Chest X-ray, AP view. Patient: 52 years old, sex F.
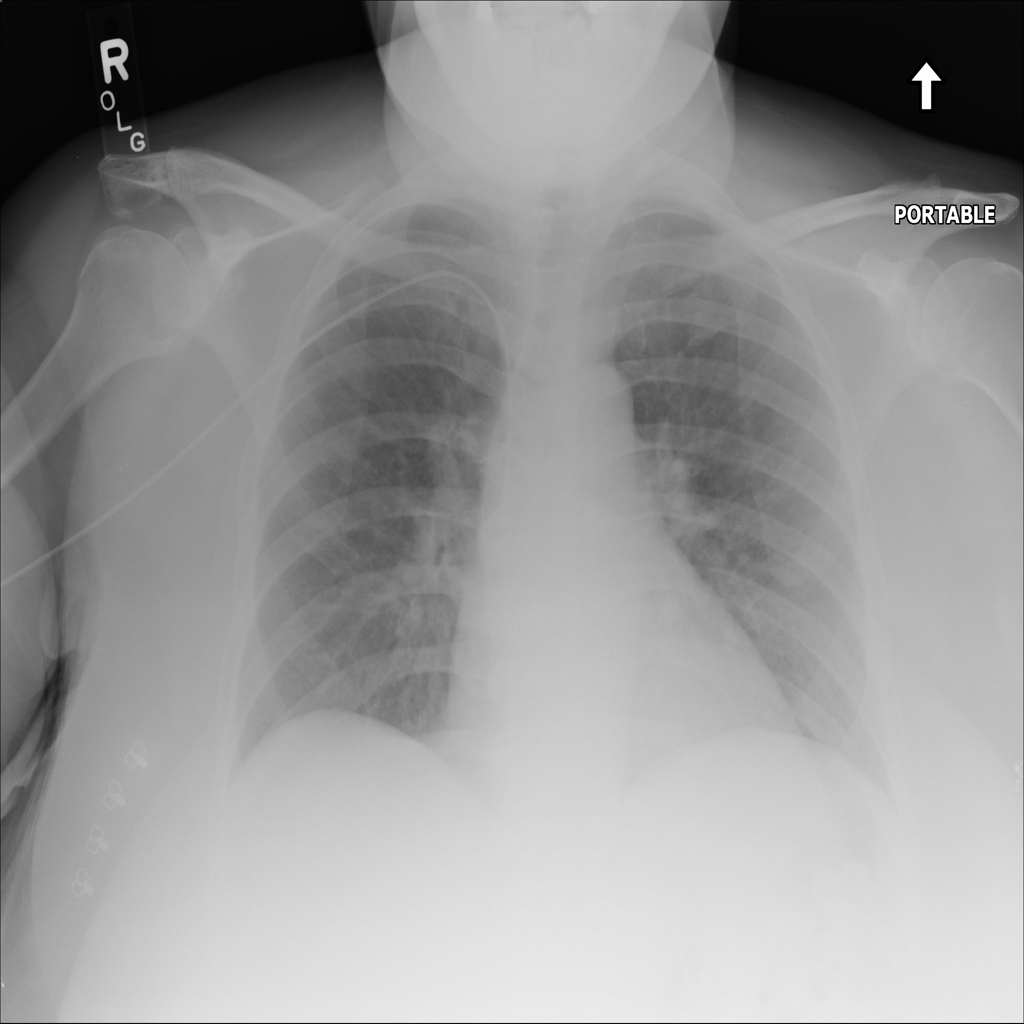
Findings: No Finding